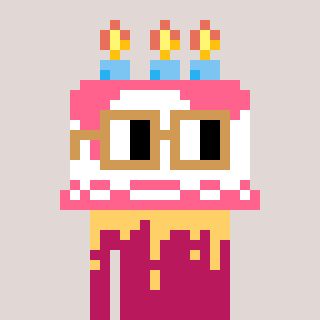
a pixel art character with square brown glasses, a cake-shaped head and a darkpink-colored body on a warm background